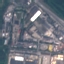
Label: Industrial